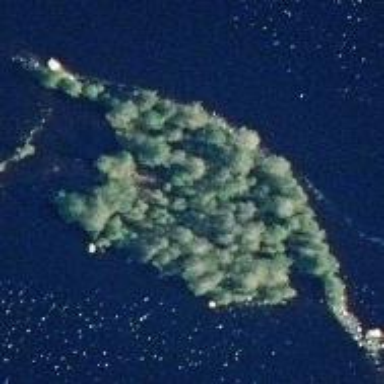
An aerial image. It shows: Island.